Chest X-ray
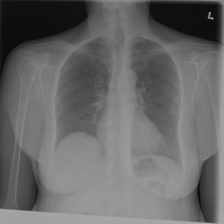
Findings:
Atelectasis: negative
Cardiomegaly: negative
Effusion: negative
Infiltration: negative
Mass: negative
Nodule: negative
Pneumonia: negative
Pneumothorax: negative
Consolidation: negative
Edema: negative
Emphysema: negative
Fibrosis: negative
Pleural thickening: negative
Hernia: negative